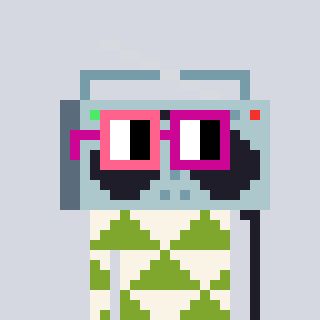
a pixel art character with square pink and red glasses, a boombox-shaped head and a slimegreen-colored body on a cool background